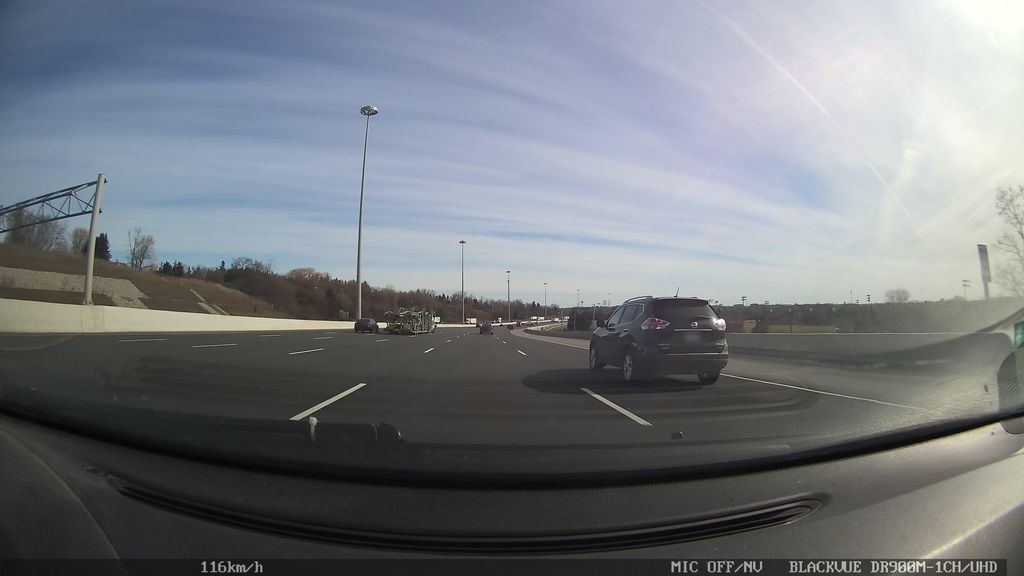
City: kitchener-waterloo